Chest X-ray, PA view. Patient: 22 years old, sex M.
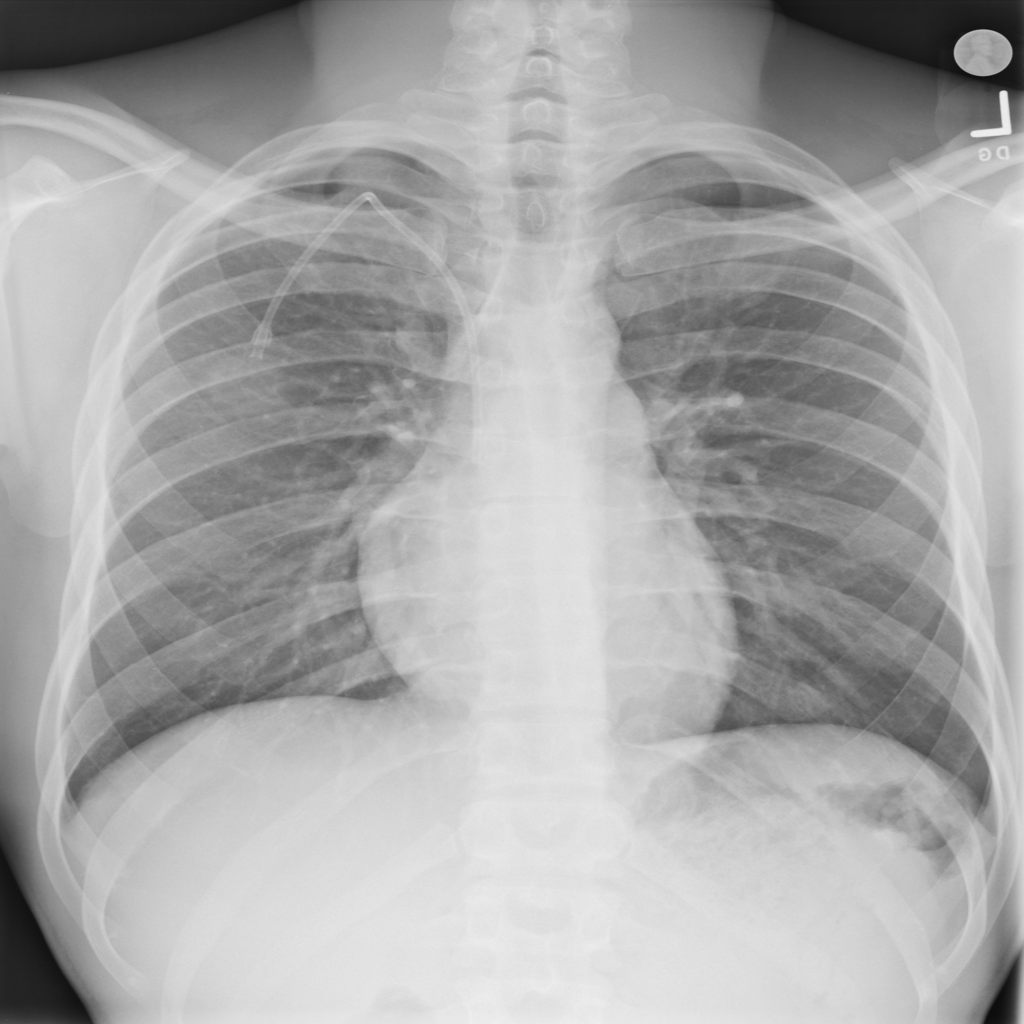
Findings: No Finding